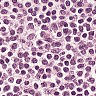
Metastatic tissue present: no